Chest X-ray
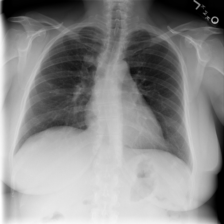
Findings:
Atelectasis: negative
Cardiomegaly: negative
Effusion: negative
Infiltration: negative
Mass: negative
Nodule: positive
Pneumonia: negative
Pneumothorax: negative
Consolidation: negative
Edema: negative
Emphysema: negative
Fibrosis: negative
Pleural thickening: negative
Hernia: negative